Field crop: tomato
Growth stage: 1
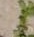
Species: portulaca